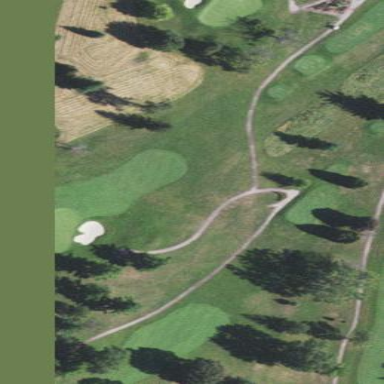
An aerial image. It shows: Golf fairway surrounded by grass.